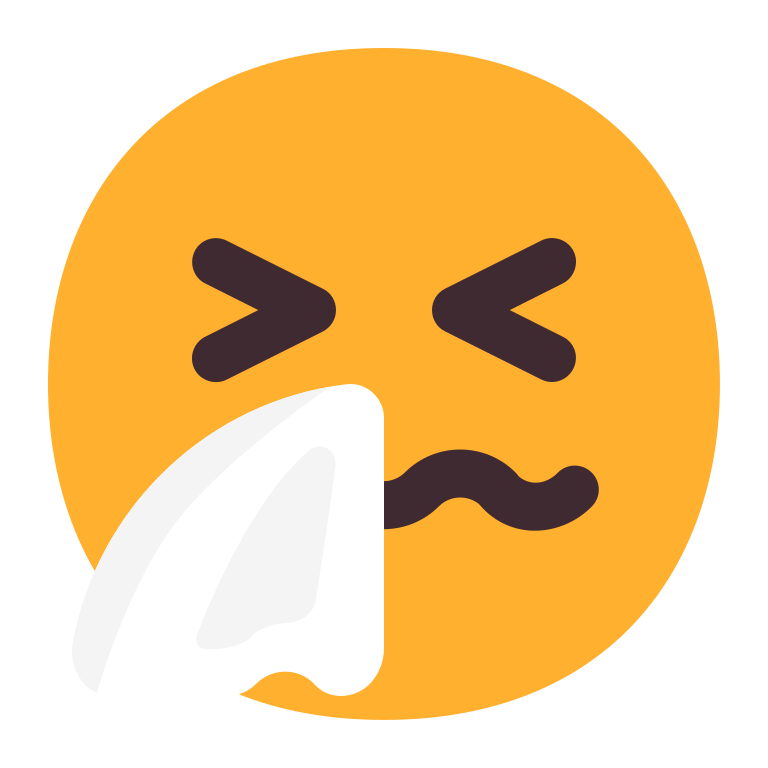
sneezing face flat